Электрическую цепь, схема которой приведена на рисунке, подключают к источнику постоянной силы тока. Параметры элементов цепи указаны на рисунке, сопротивление проводов пренебрежимо мало.
При каком сопротивлении $R_x$ мощность, выделяющаяся на резисторе сопротивлением $4R$, будет минимальной?
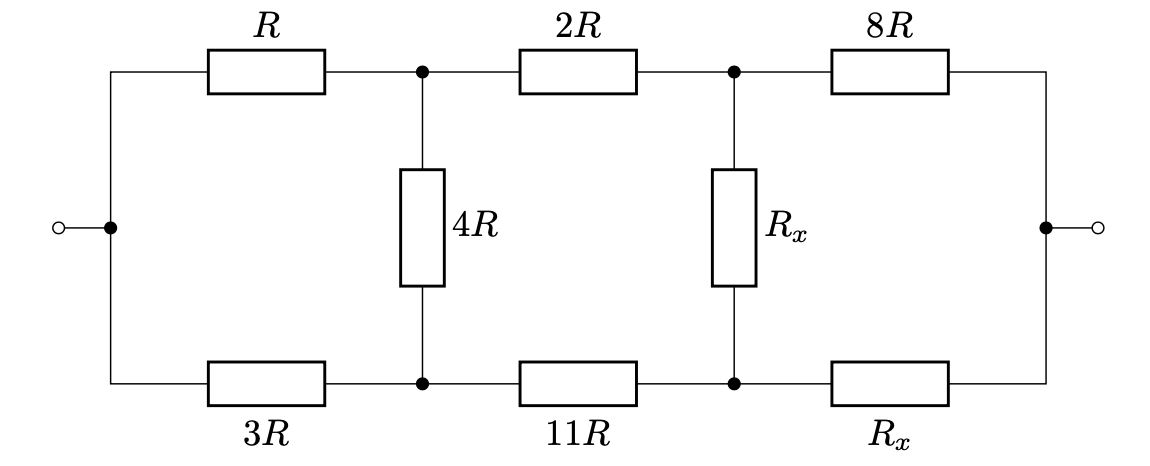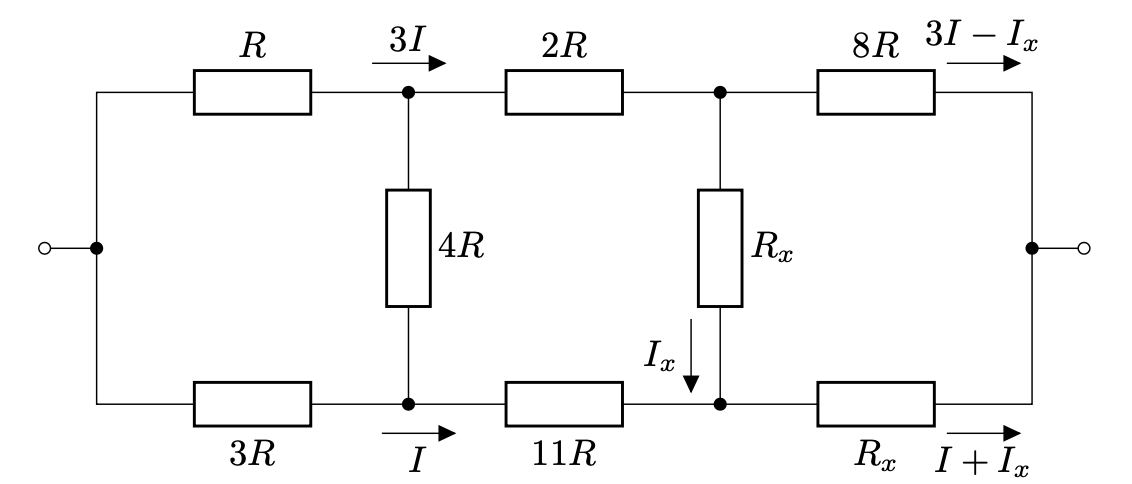
Решение: Минимальное из всех возможных значений для мощности, выделяющейся на резисторе сопротивлением $4R$, равно нулю. Этот случай реализуется в отсутствии тока, протекающего через резистор $4R$. Предположим, что через резистор $4R$ не протекает электрический ток, и расставим с учётом этого токи в цепи.  Используя равенство напряжений в двух различных контурах, свяжем $R$ и $R_x$:$$3I(R+2R)+I_xR_x=I(3R+11R) \Rightarrow I_xR_x=5IR;\\I_xR_x+\left(I+I_x\right)\cdot R_x=(3I-I_x)\cdot8R.$$Откуда:$$\frac{5IR}{R_x}\cdot R_x+\left(I+\frac{5IR}{R_x}\right)\cdot R_x=\left(3I-\frac{5IR}{R_x}\right) \cdot8R;\\R_x^2-14RR_x+40R^2=0.$$Решая квадратное уравнение, получим, что предположение выполняется для двух возможных значений $R_x$:
Ответ: $R_{x1}=4R$, $R_{x2}=10R$.
Темы:
T, Цепи, Всероссийские, Цепь с резистором